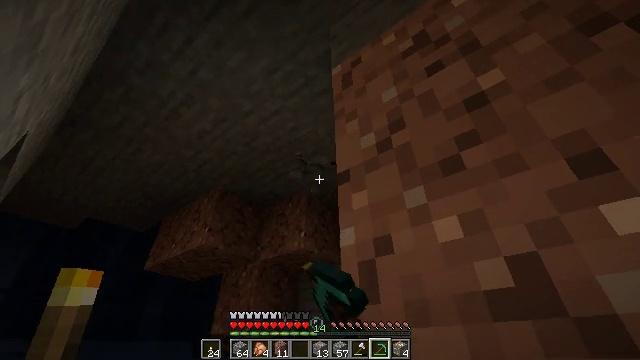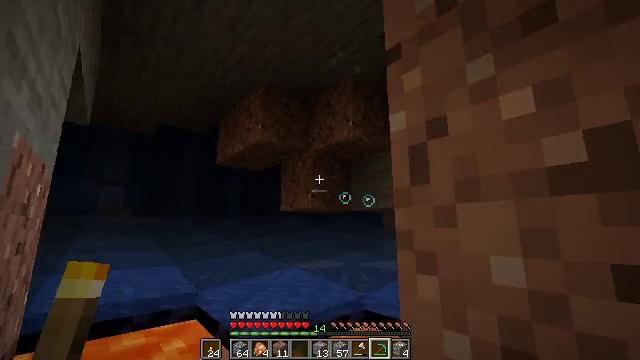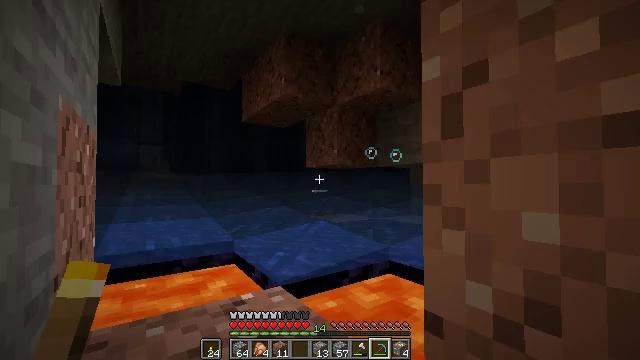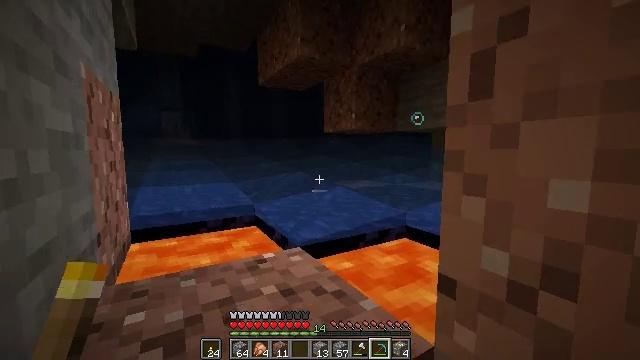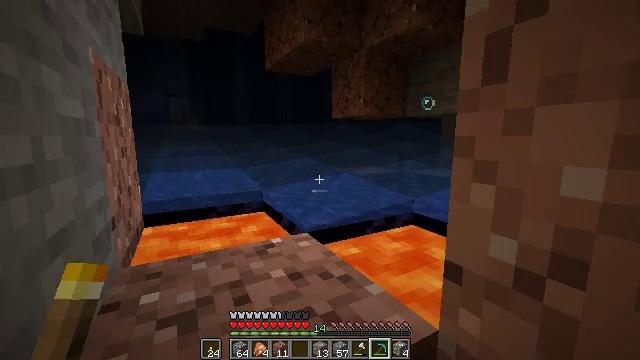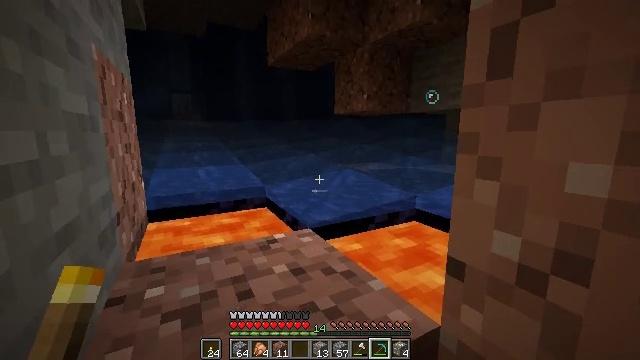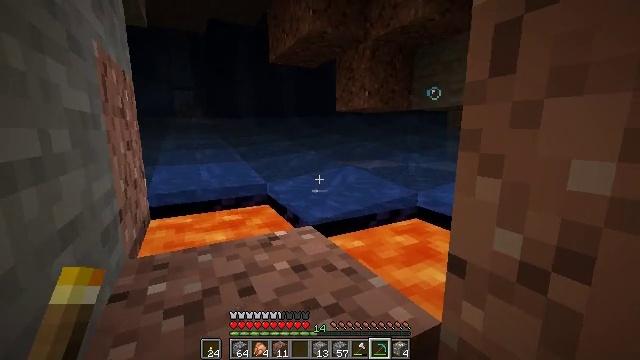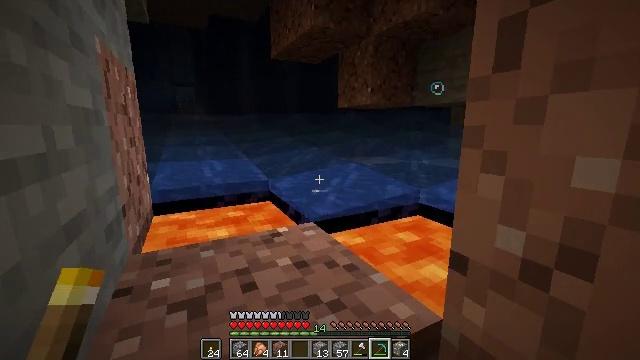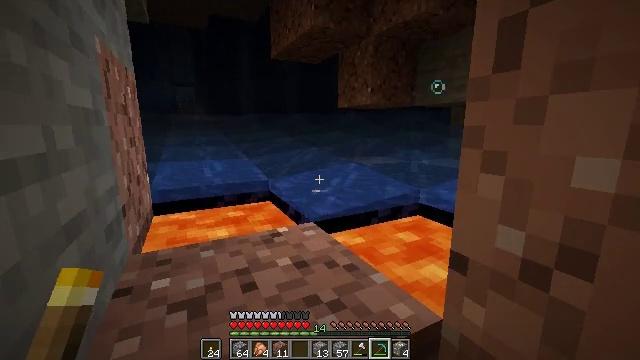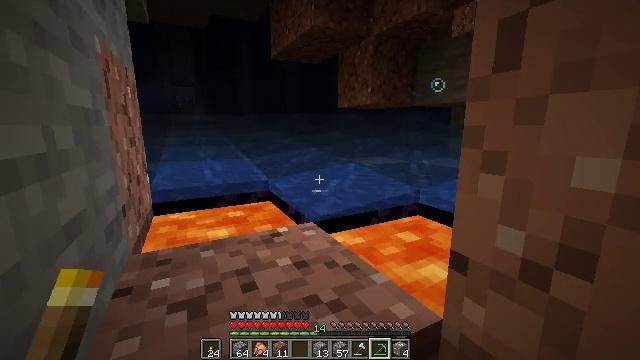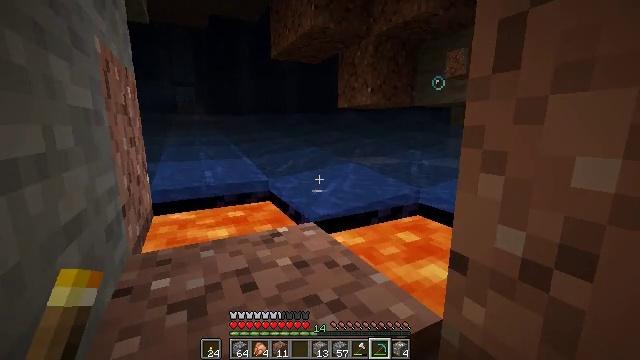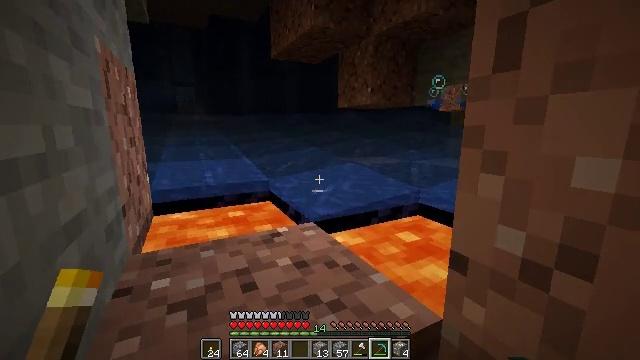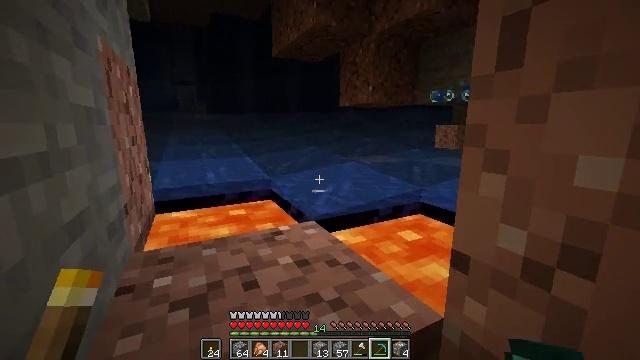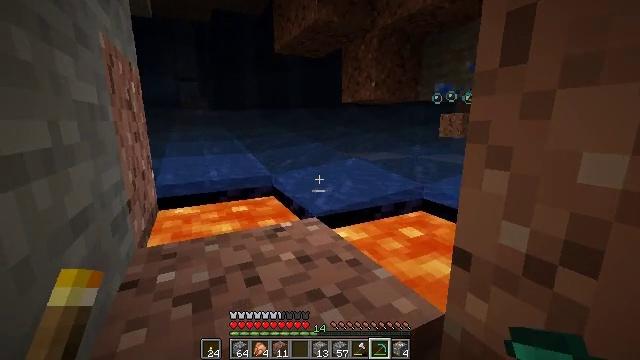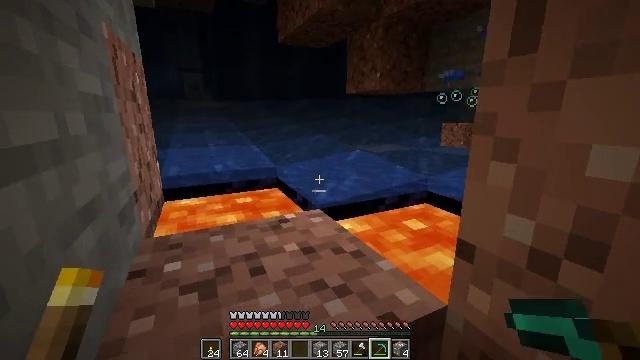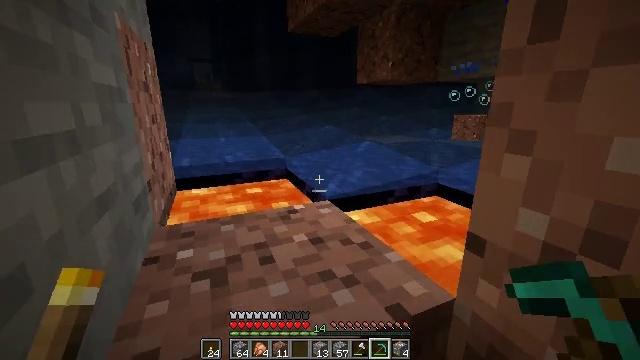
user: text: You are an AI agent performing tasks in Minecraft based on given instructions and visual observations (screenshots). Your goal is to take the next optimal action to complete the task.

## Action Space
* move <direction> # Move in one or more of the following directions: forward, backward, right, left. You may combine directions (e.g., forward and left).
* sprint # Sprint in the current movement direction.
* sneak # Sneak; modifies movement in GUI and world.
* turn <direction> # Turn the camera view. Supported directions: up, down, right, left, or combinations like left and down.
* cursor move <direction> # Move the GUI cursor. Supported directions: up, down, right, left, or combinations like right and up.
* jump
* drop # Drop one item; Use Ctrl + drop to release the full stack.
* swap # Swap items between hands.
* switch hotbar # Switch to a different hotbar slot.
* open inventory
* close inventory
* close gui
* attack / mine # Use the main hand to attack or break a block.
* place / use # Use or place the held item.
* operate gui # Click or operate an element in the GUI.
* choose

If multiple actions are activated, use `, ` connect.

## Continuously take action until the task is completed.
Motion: motion action
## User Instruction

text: Mine the granite block.
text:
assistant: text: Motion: turn left and down
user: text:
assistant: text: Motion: turn left and down
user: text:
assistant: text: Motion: turn left and down
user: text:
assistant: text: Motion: turn left and down
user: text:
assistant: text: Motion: no_op
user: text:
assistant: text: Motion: no_op
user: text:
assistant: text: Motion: no_op
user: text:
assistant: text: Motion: no_op
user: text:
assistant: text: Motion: no_op
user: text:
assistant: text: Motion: no_op
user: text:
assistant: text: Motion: no_op
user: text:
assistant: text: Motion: no_op
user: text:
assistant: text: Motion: no_op
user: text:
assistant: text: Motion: turn down
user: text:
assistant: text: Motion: turn left and down
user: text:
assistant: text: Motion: move forward, turn left and down
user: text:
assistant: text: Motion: move forward and move left, turn left and down, jump
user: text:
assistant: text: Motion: move forward and move left, turn left and down, jump
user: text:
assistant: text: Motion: move forward and move left, jump
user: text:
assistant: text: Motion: move forward and move left, jump
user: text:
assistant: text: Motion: move forward and move left, jump
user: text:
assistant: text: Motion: move forward and move left, jump
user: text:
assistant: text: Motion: move left
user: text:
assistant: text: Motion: move left
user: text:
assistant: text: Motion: turn right and down
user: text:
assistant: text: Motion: turn right and down
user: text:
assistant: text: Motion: turn right and down
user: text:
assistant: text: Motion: turn right and down
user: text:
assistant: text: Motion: turn right
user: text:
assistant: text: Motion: turn right